Question: Is it possible to create automated tests for a JS app using Visual Studio and Team Foundation Server? I have found out how to create (record) simple tests. But the problem is my app's controls aren't being recognized correctly. There are so many warnings while recording that I can't generate Coded UI Tests from them (most of them while mouse hovering/clicking on something - e.g. simple hyperlink).

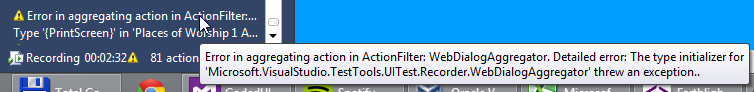
Answer: There appears to be an issue with early versions of Visual Studio 2012. Other forums suggest that installing, or sometimes reinstalling, Visual Studio 2012 update 2 fixes the issue. See for example <URL>